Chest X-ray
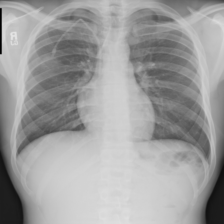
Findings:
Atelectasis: negative
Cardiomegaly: negative
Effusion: negative
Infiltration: negative
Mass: negative
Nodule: negative
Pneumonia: negative
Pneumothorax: negative
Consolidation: negative
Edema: negative
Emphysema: negative
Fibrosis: negative
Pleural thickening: negative
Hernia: negative